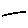
Label: line